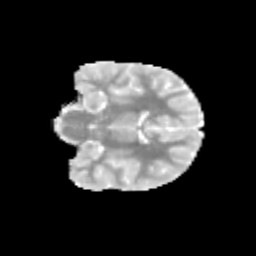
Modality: MD
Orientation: coronal
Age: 12
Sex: male
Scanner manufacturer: siemens
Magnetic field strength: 3 T
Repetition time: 3.8 s
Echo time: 0.07 s